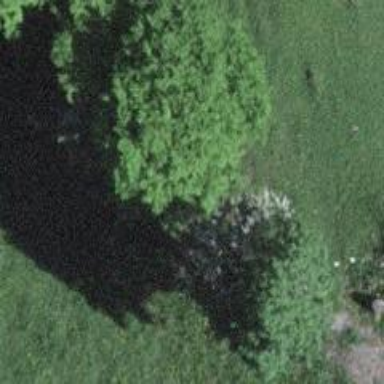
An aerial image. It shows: Evergreen needle-leaved tree typically found in agricultural areas.